Interaction volume radius: 5 \u00c5
Interaction volume height: 45 \u00c5
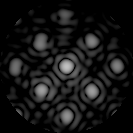
Disorder parameter: 0.1614